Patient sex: F
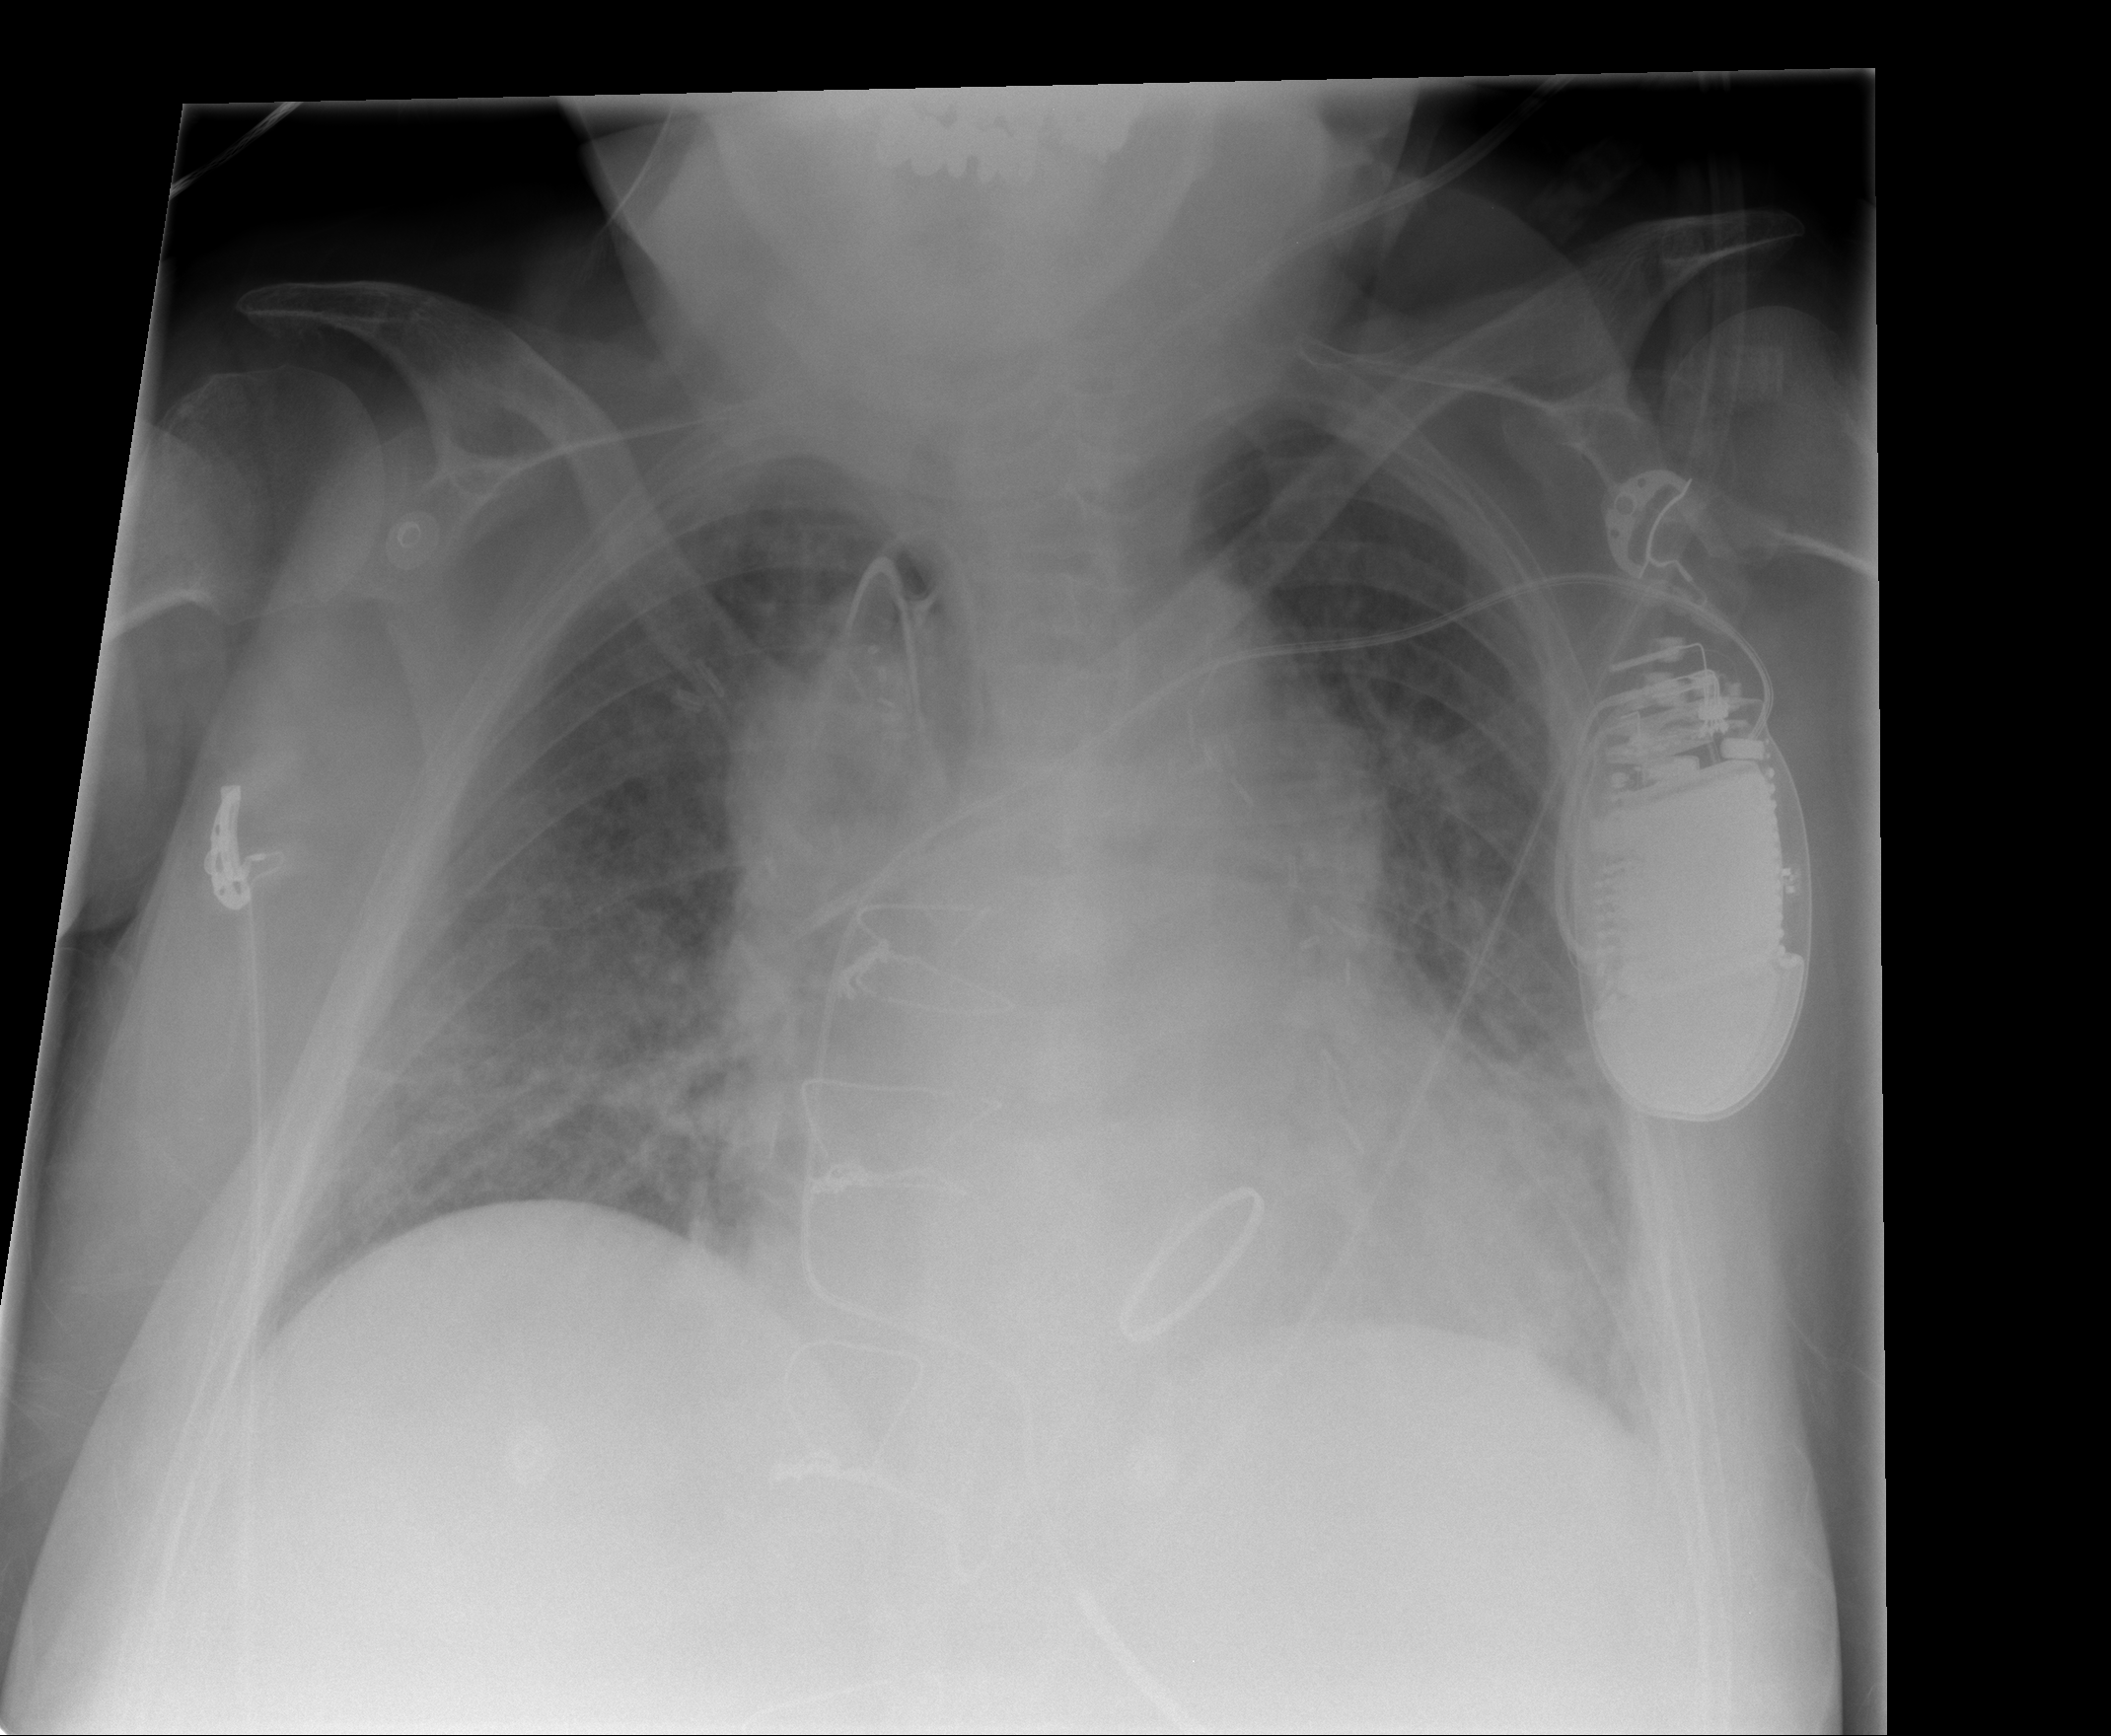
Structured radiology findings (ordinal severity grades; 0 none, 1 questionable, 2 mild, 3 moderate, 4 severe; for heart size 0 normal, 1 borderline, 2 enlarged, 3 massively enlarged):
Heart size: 2
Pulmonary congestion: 3
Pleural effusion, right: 0
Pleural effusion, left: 0
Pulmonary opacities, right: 2
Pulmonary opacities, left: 2
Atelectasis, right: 2
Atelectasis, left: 3